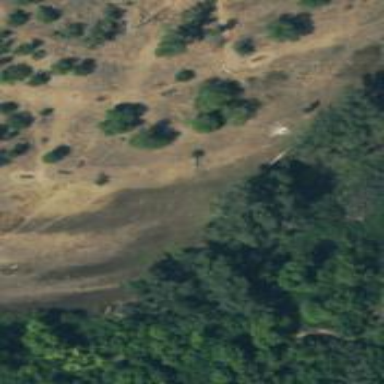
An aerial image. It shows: Disc golf hole.